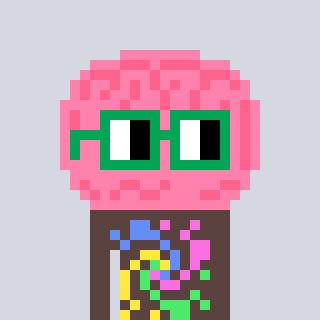
a pixel art character with square green glasses, a brain-shaped head and a darkbrown-colored body on a cool background